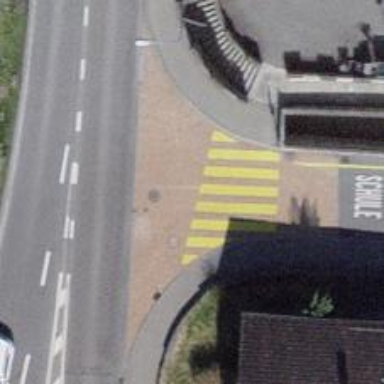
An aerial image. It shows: Kerb barrier.